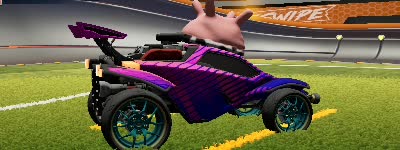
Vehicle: octane